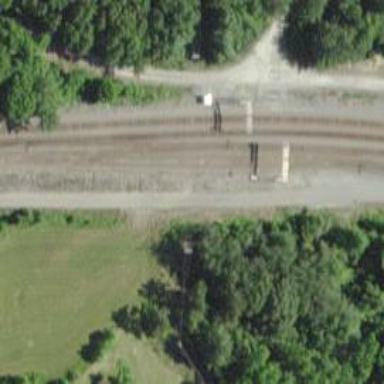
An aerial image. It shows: Railway track.